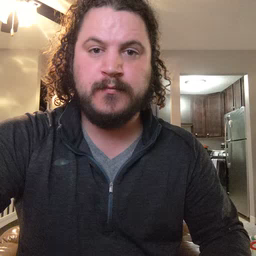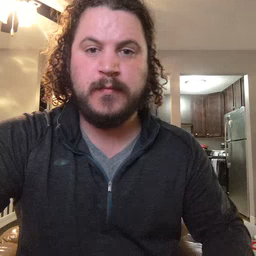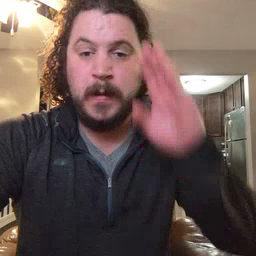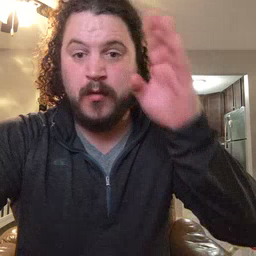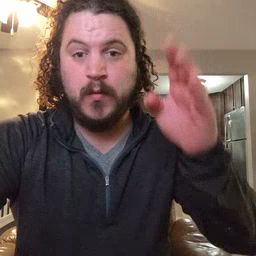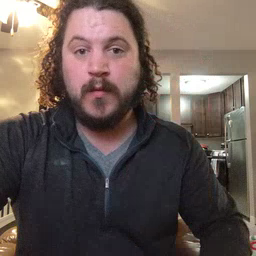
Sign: hello